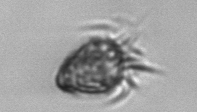
Label: Ciliophora